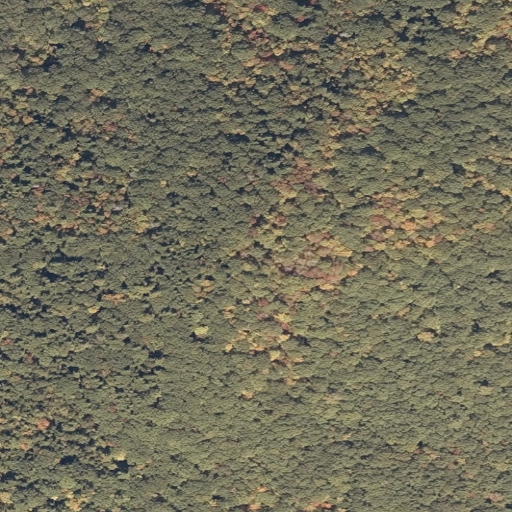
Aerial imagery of mountain in Maine named Derry Mountain containing deciduous forest, mixed forest, and evergreen forest